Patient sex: F
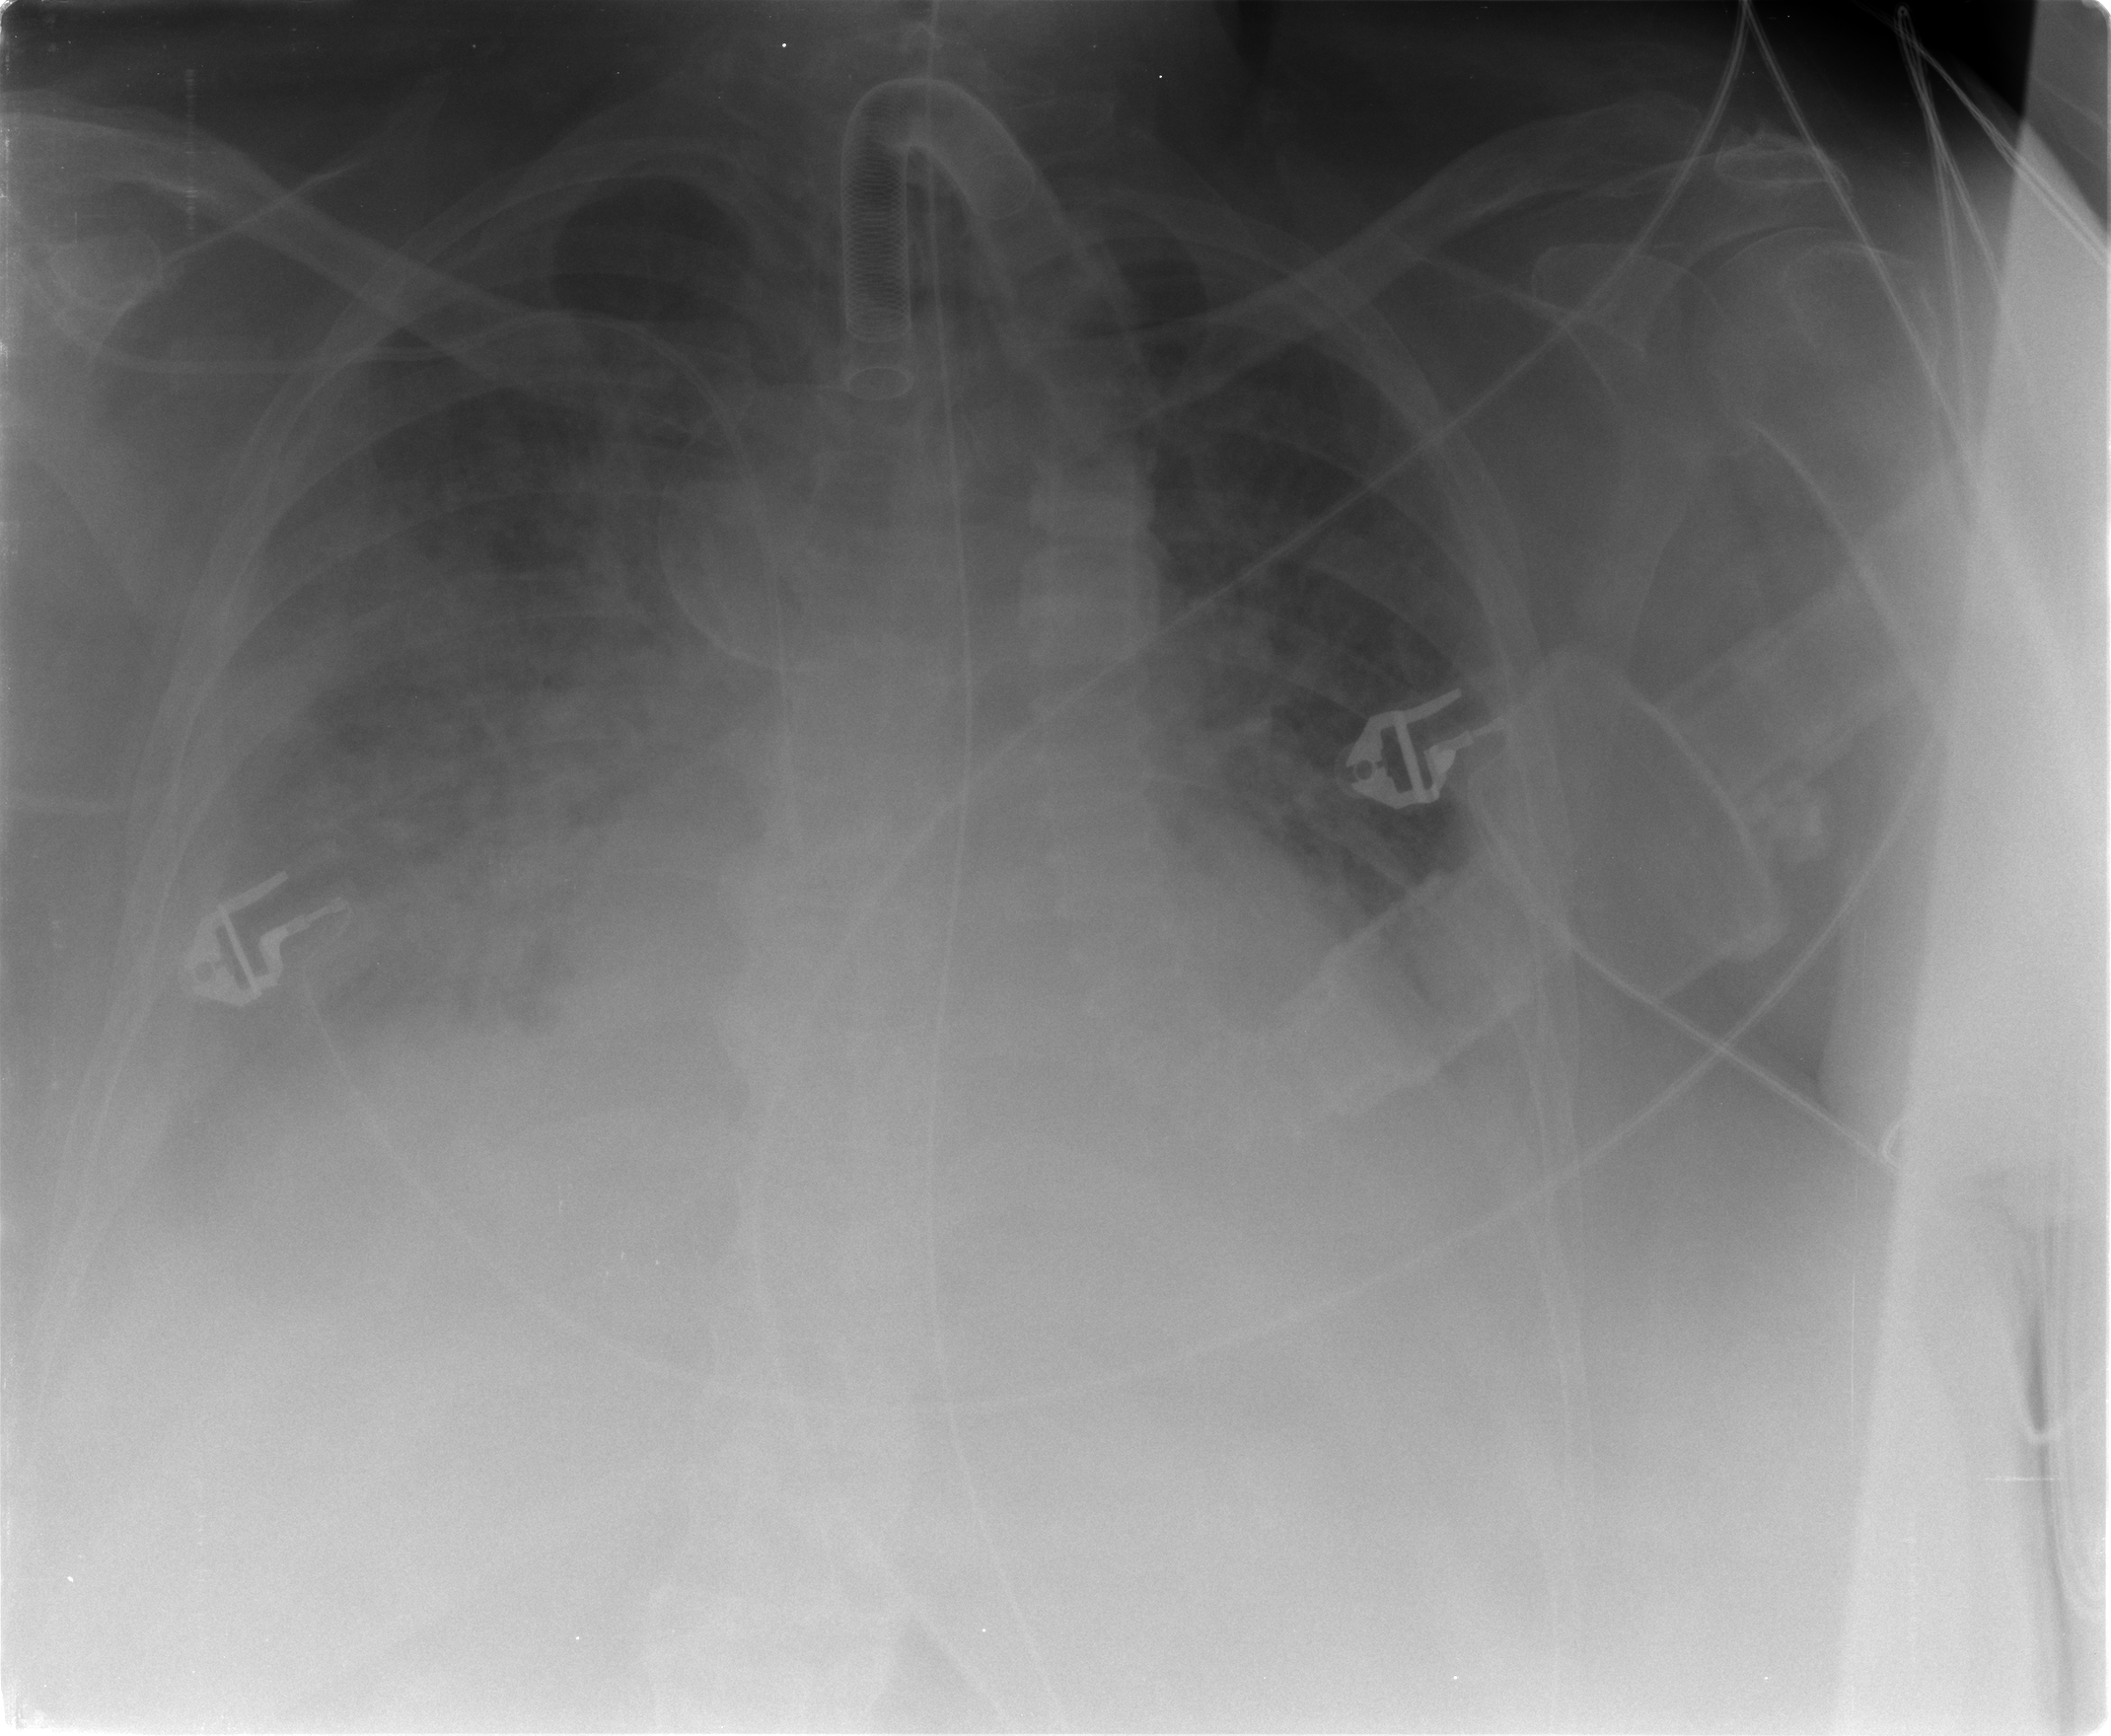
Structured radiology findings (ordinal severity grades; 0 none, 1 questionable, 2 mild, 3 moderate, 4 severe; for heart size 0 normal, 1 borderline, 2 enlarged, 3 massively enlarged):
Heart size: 2
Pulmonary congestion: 3
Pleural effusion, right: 2
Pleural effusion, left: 2
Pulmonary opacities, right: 2
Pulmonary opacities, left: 2
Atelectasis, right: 2
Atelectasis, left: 2